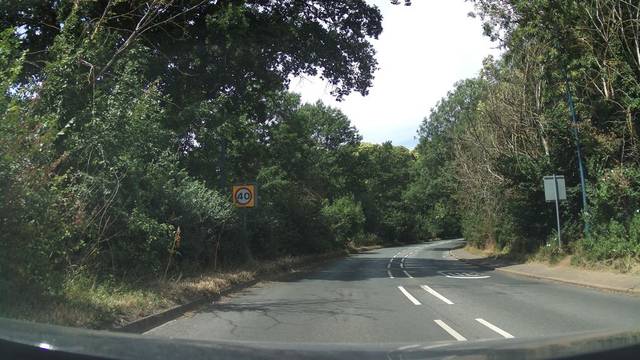
Region: United Kingdom
Coordinates: 51.29, 0.5265